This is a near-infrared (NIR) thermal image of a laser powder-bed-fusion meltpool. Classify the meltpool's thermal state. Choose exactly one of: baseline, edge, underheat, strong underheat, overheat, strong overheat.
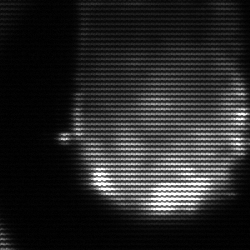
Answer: edge